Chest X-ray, AP view. Patient: 33 years old, sex M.
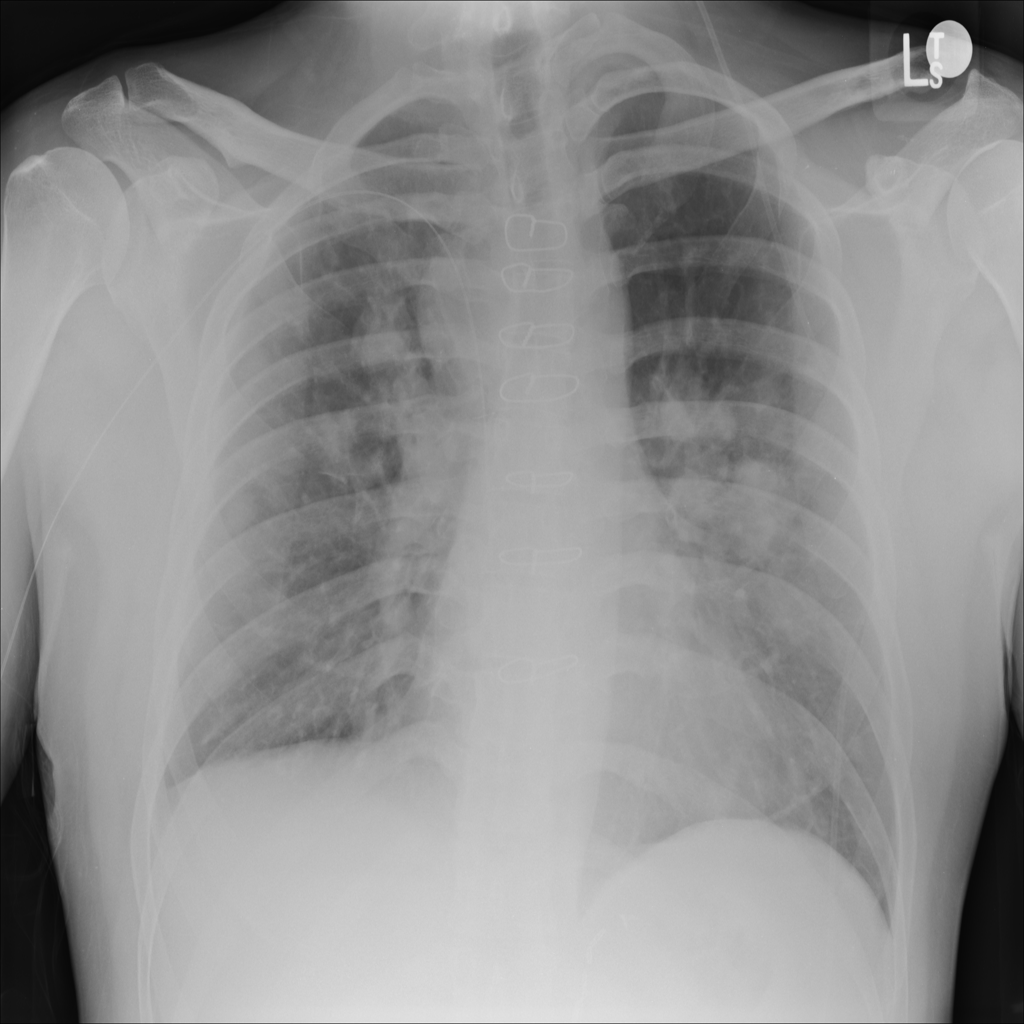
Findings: No Finding